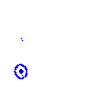
Particle: kaon